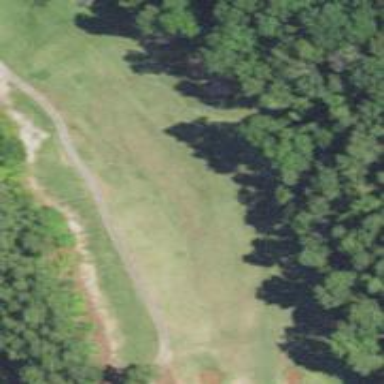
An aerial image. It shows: View of golf hole.